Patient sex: F
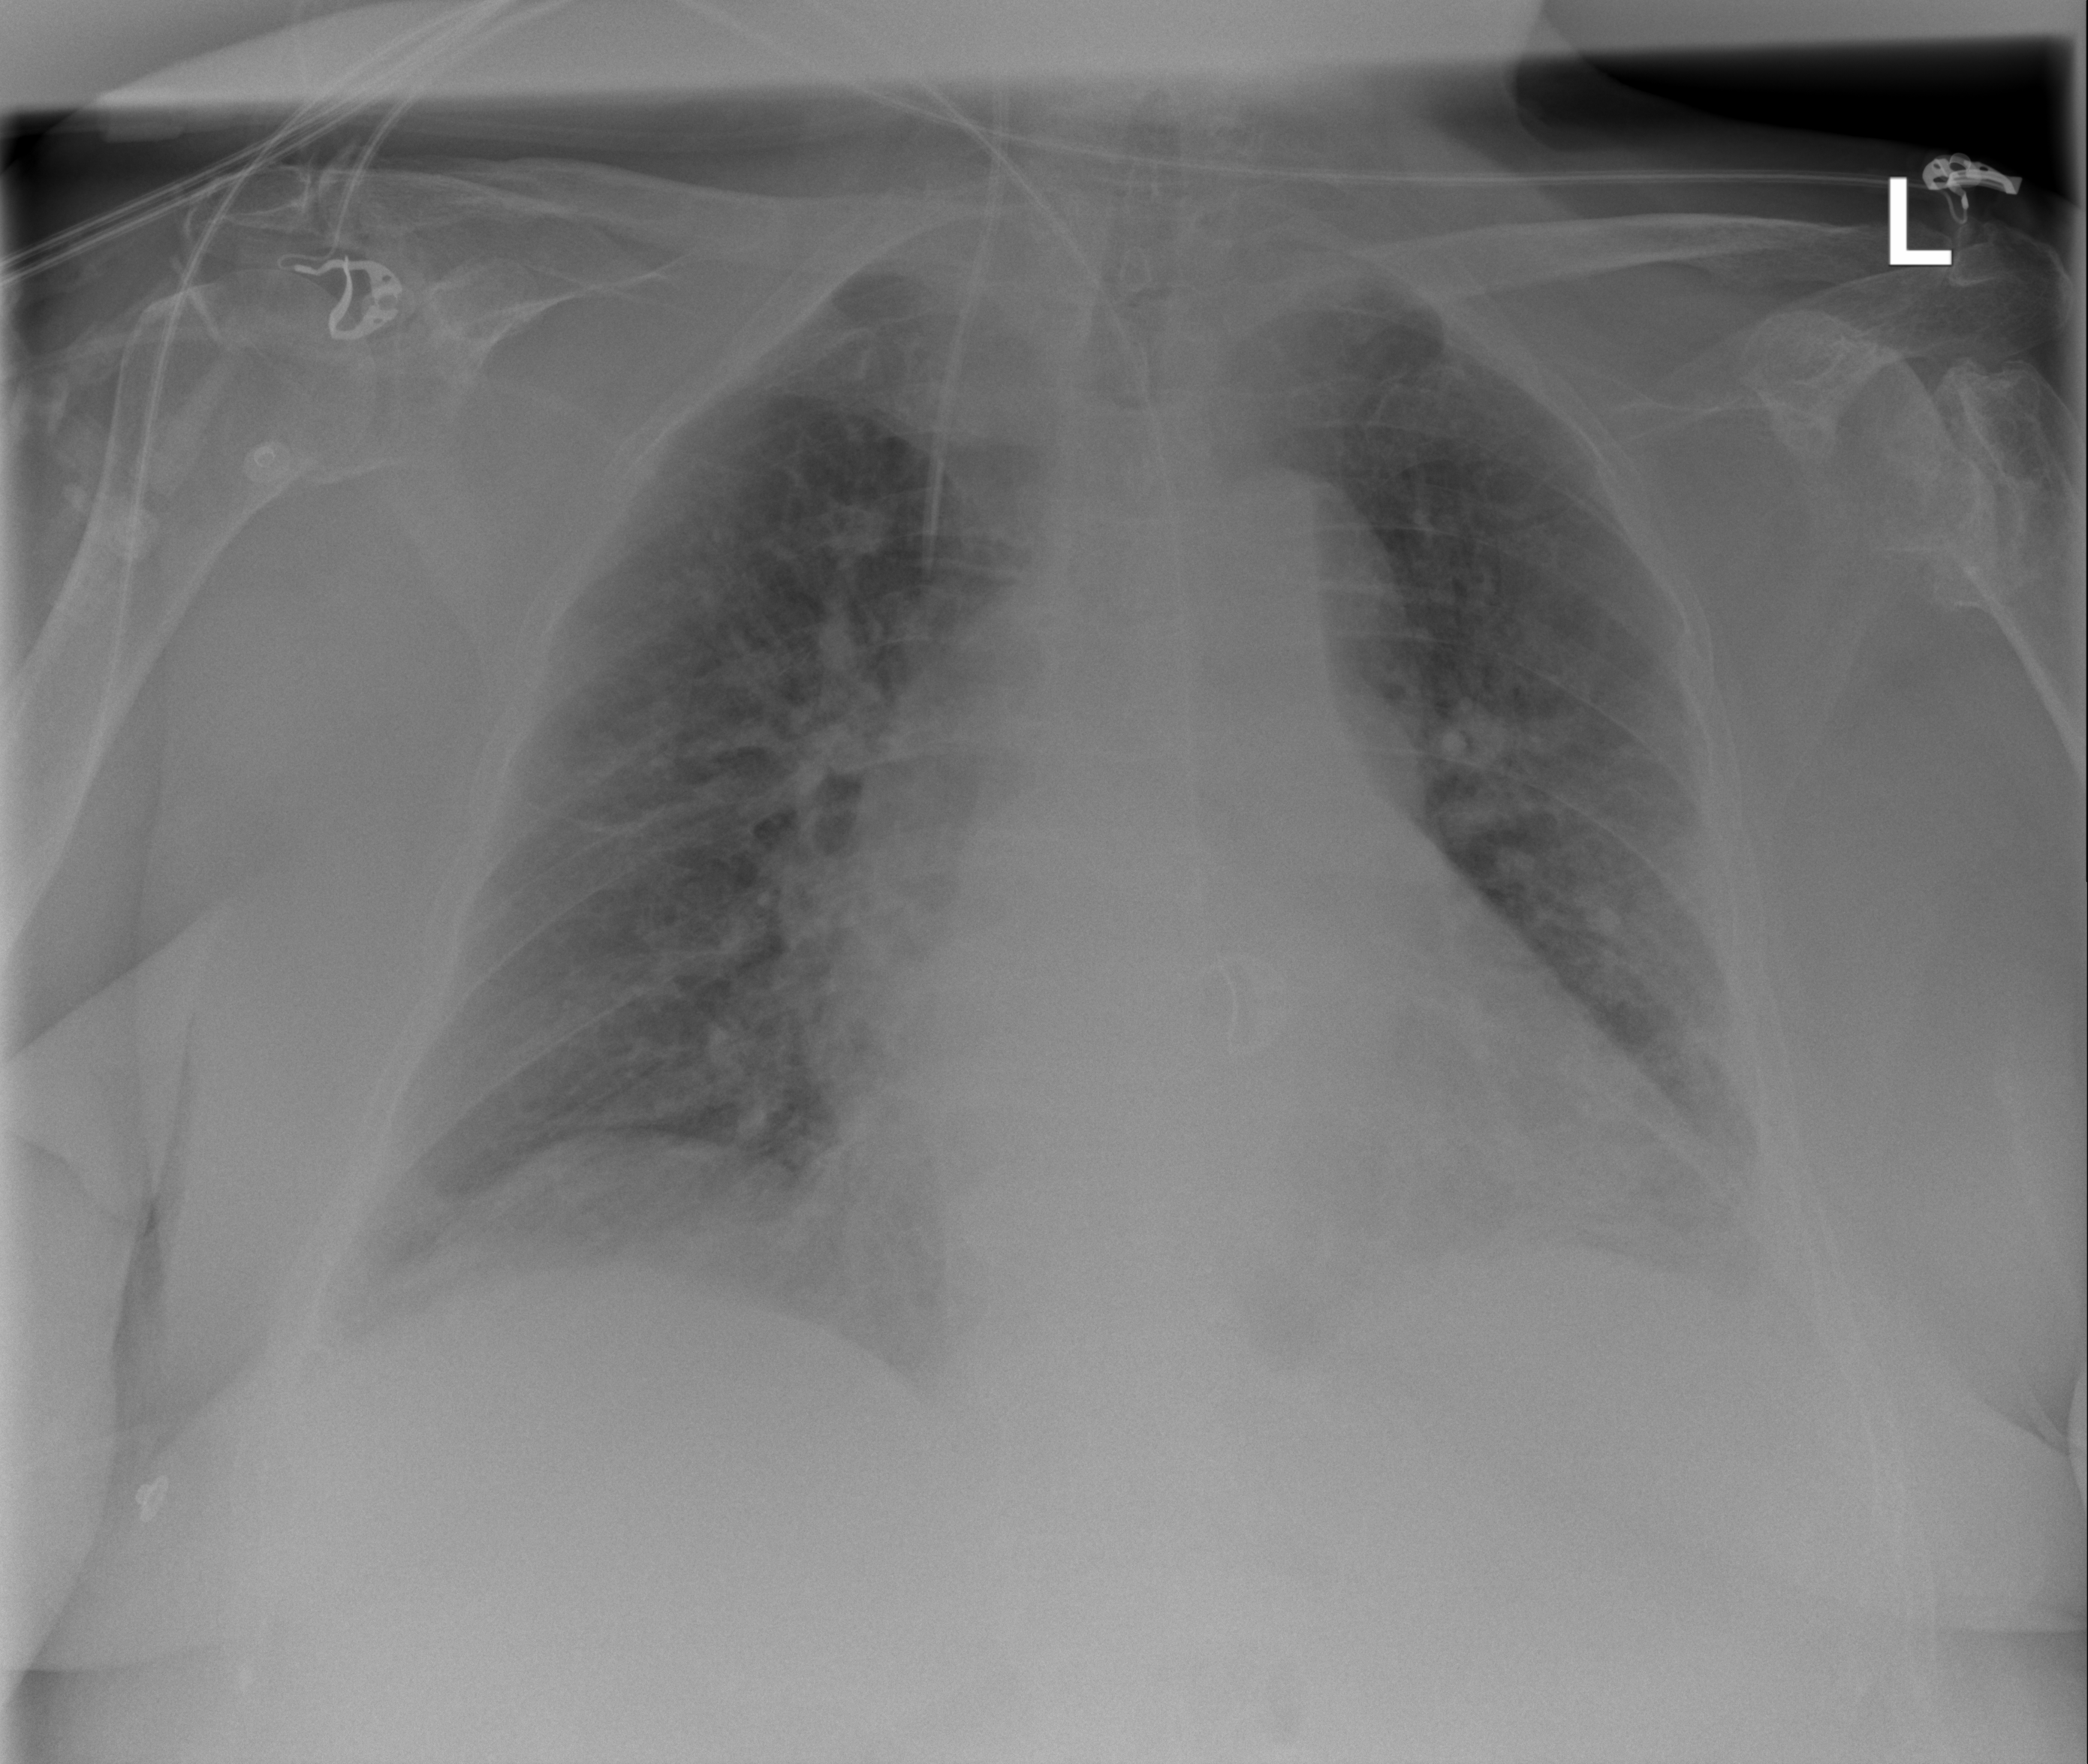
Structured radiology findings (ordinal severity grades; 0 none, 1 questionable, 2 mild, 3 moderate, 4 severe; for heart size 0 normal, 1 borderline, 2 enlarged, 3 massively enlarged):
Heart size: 2
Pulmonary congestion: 1
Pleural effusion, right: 0
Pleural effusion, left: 0
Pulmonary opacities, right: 0
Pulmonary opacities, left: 0
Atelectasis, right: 0
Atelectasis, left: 0